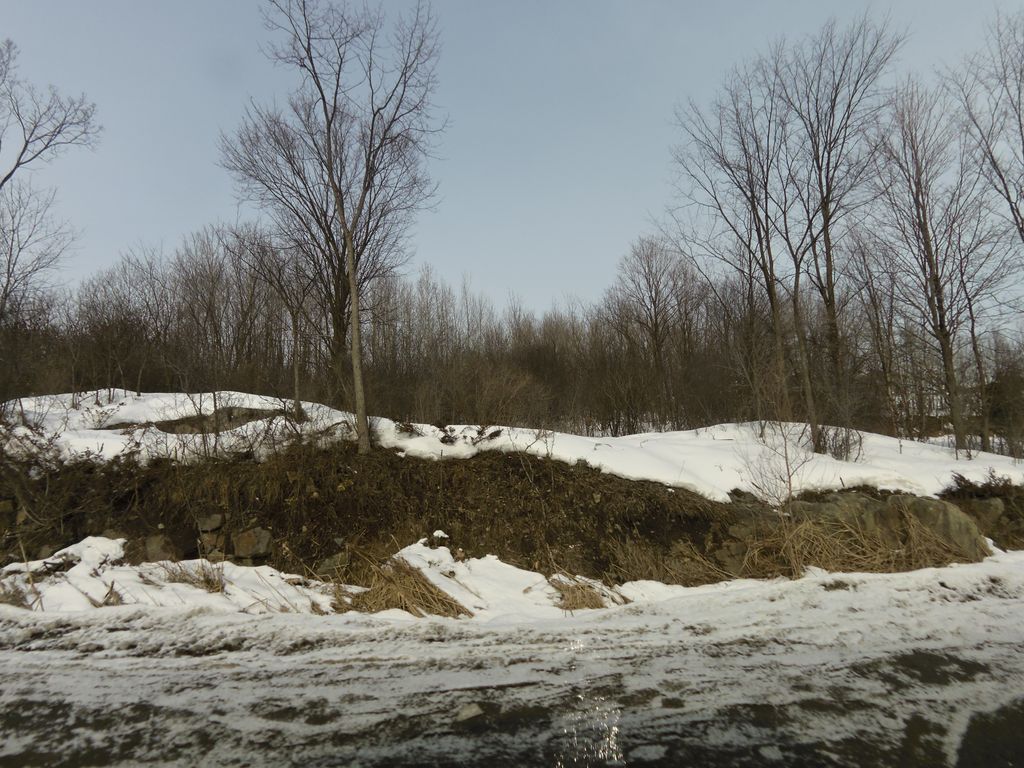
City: ottawa-gatineau